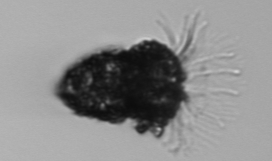
Label: Tintinnopsis